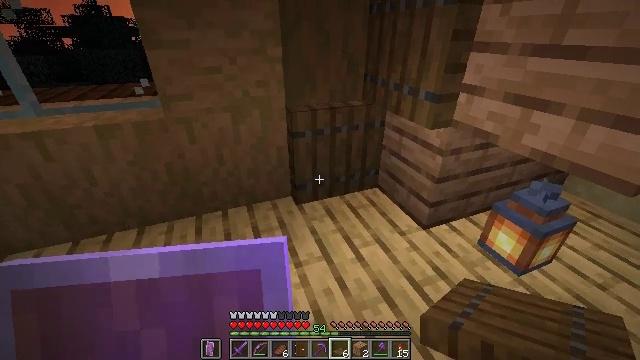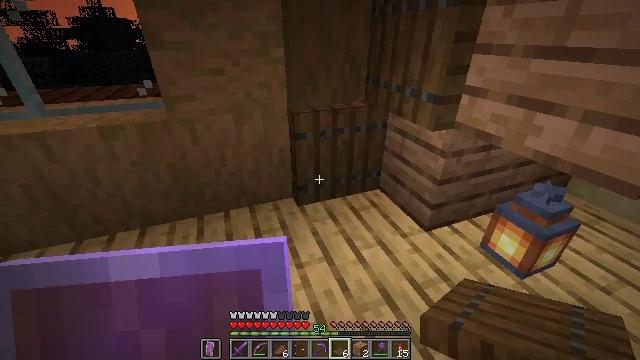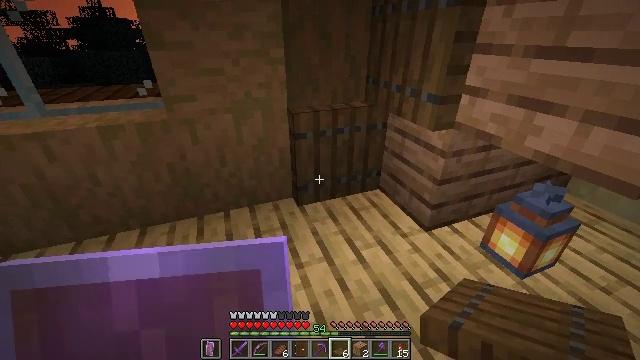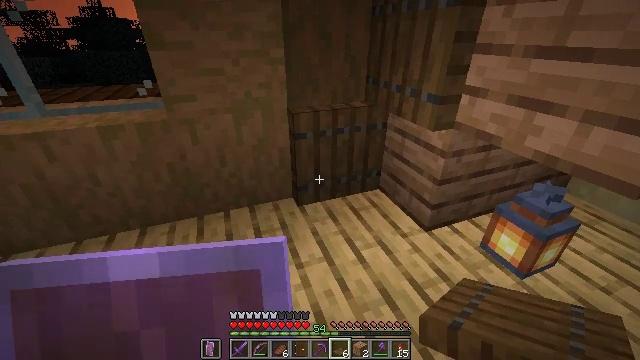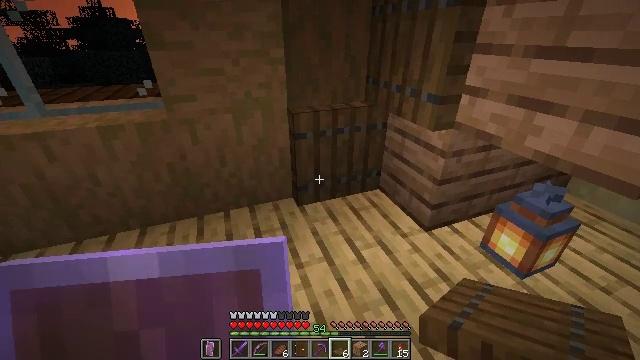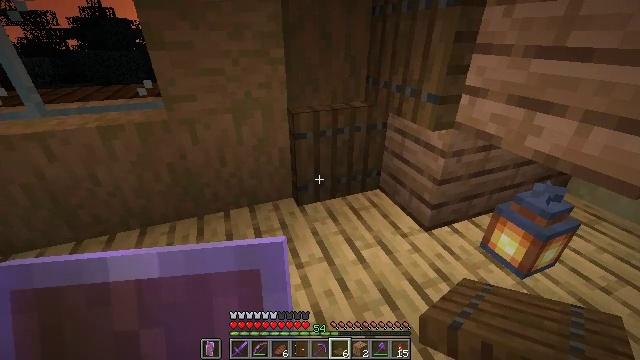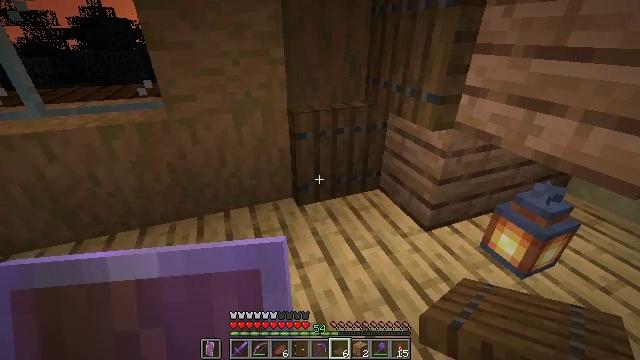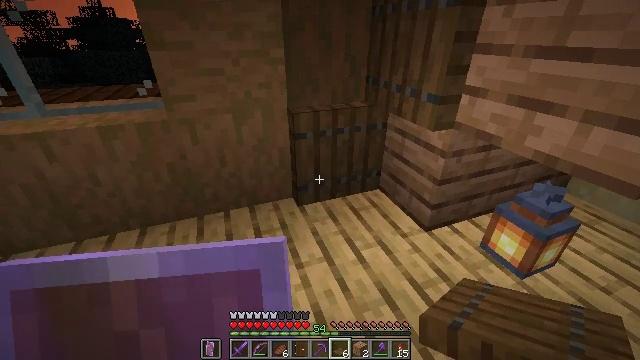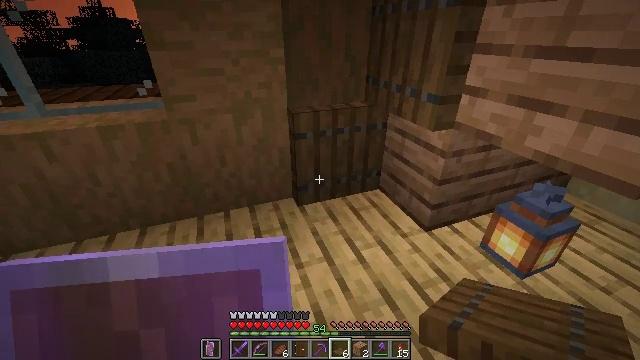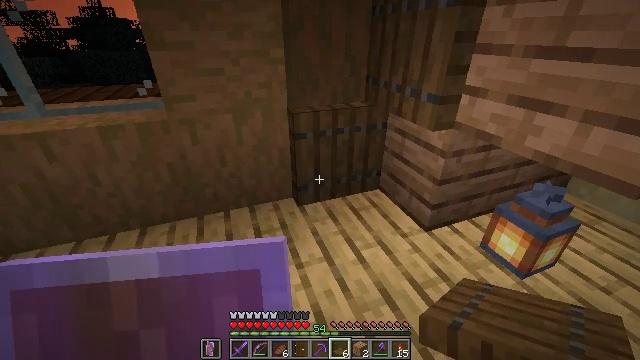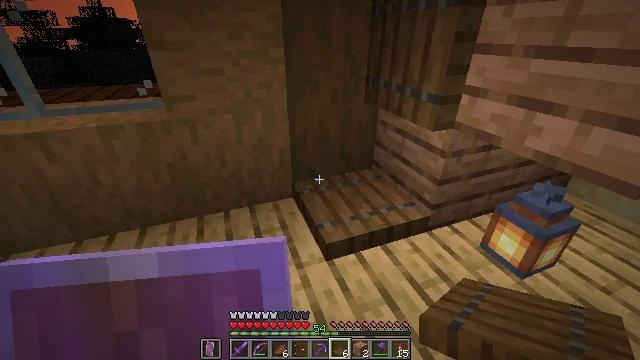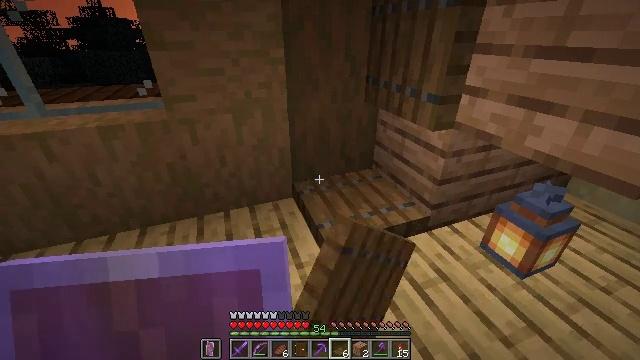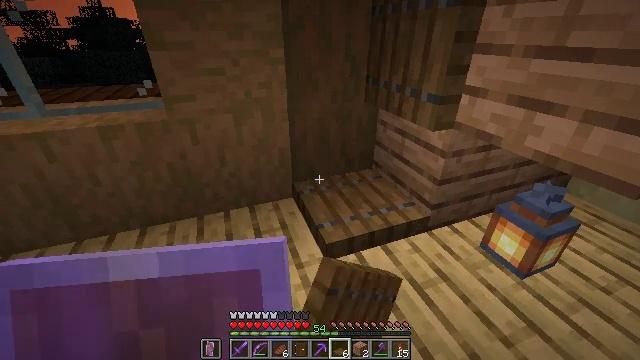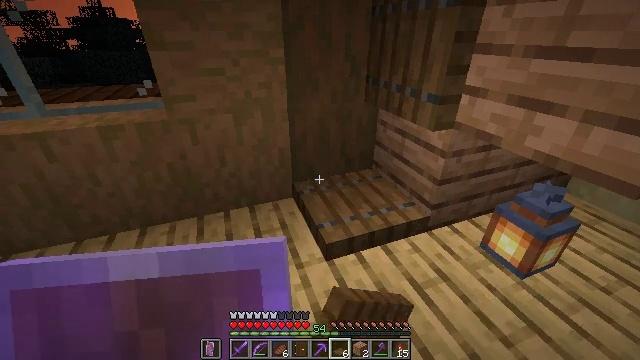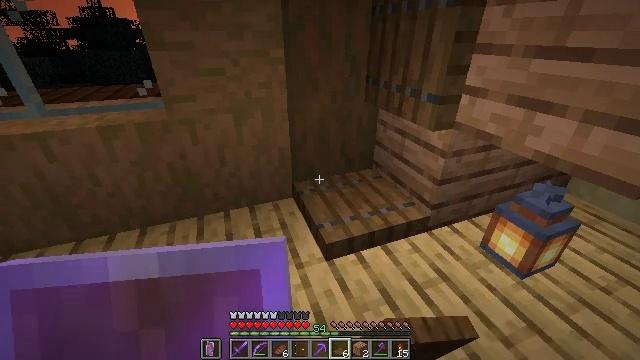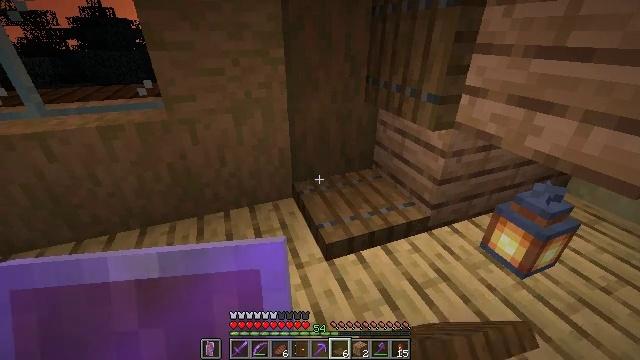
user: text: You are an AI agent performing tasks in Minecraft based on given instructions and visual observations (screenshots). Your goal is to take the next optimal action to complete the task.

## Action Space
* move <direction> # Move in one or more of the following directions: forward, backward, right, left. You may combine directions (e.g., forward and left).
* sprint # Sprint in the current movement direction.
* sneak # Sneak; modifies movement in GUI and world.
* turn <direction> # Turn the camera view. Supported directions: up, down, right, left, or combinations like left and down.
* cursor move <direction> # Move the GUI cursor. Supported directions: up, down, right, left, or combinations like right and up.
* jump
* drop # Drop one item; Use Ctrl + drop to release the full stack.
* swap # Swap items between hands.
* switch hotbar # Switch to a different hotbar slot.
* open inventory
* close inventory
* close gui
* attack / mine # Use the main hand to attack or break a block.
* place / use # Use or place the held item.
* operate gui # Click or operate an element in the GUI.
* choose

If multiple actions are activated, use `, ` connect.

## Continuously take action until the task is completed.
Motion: motion action
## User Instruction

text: Break the spruce trapdoor from a structure.
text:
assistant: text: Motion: no_op
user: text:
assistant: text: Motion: no_op
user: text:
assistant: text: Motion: no_op
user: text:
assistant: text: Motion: no_op
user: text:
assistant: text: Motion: no_op
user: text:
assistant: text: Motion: no_op
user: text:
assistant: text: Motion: no_op
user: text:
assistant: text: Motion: no_op
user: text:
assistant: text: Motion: no_op
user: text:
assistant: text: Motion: use / place
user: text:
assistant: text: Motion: use / place
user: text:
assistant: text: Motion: use / place
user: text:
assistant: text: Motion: use / place
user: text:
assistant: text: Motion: no_op
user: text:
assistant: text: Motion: no_op
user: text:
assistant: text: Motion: no_op
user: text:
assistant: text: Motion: no_op
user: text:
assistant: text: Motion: no_op
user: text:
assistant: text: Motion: no_op
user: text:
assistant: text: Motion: no_op
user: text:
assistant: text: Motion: no_op
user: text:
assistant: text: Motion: move left
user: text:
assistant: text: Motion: move left, turn right and up
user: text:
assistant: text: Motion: move left, turn right and up
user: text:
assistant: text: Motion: move left, turn right and up
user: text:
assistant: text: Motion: move left, turn right and up
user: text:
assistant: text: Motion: move left, turn right and up
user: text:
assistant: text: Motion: move left, turn right and up
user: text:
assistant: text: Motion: move left, turn right and up
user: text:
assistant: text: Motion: move left